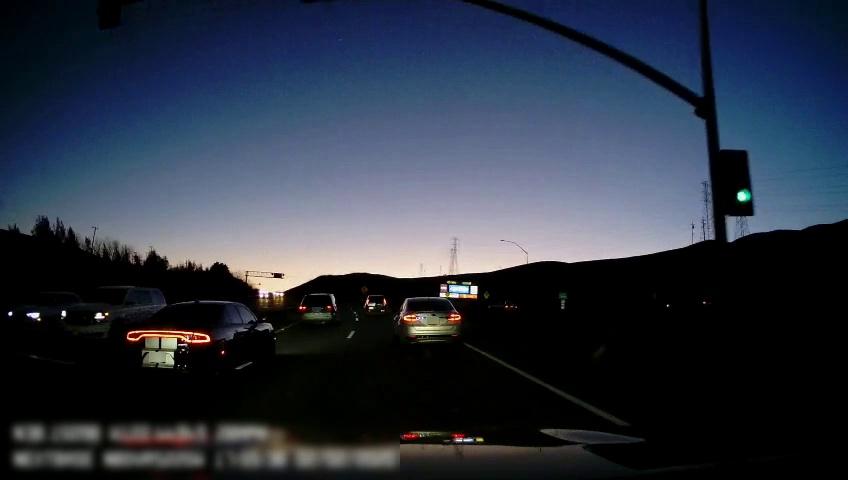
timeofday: Dusk/Dawn/Twilight
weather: Other
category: Drivable Space
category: Drivable Space
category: Vehicles | SUV
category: Vehicles | SUV
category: Vehicles | Car
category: Vehicles | Car
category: Vehicles | Car
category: Vehicles | SUV
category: Vehicles | Car
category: Vehicles | Car
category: Lanes | Alternate Lane
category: Lanes | Current Lane
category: Lanes | Current Lane
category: Traffic | Lights